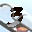
Label: 3